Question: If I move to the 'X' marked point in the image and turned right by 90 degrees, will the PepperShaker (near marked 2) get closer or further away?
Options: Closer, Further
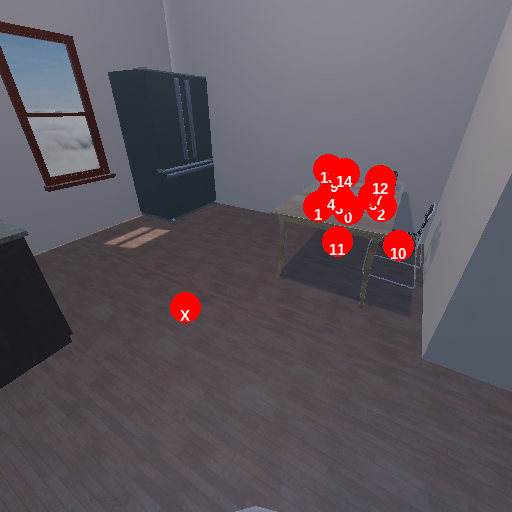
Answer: Closer